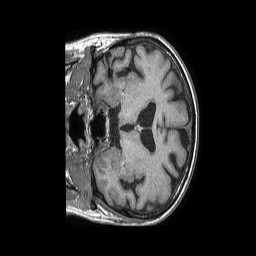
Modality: T1w
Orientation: coronal
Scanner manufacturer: philips
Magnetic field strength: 1.5 T
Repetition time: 0.007756 s
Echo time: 0.00363 s